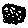
Label: cloud